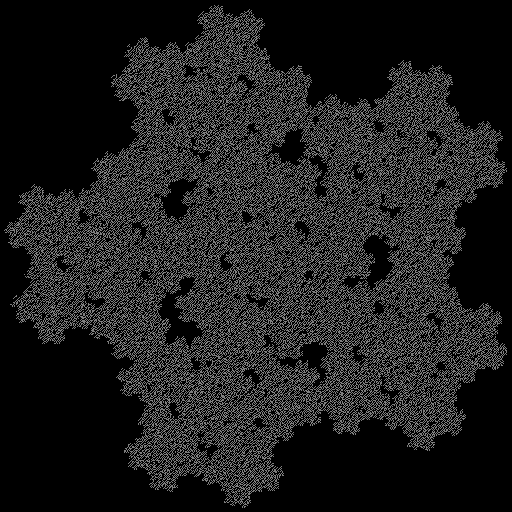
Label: mcWorter_pedigree